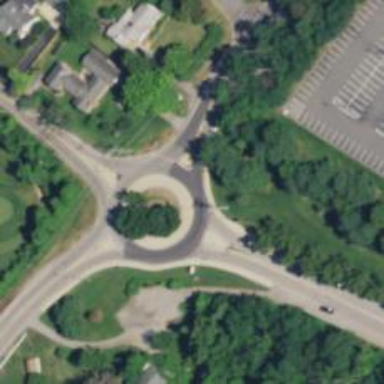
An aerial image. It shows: Secondary road with asphalt surface leading to roundabout.